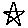
Label: star